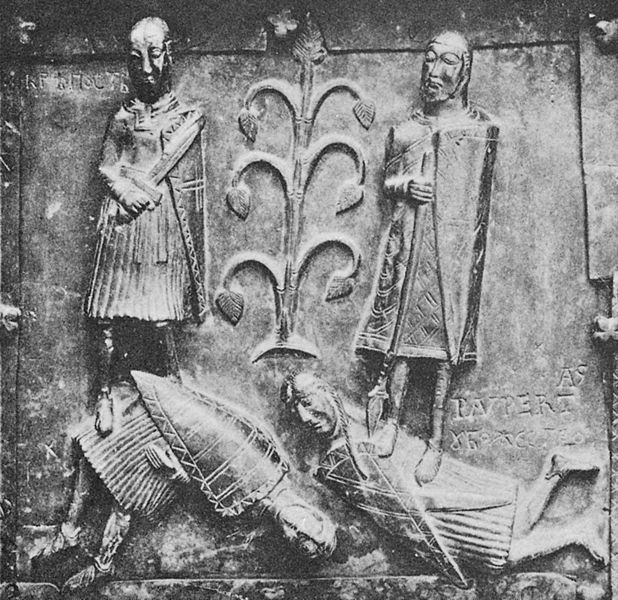
Titel: Kirche in Nowgorod
Standort: Nowgorod (EU - Russland)
Schlagwörter: blätter, mann, köpfe, bart, leiche, tod, tot, bild, figur, pflanze, relief, füße, zwei, krieg, lanze, soldaten, nasen, eisen, schild, dom, schwert, leichen, ritter, rüstung, sieg, mittelalter, opfer, speer, wachen, saat, grabplatte, lebensbaum, opfern, bronzetafel, hildesheim, bronzetür